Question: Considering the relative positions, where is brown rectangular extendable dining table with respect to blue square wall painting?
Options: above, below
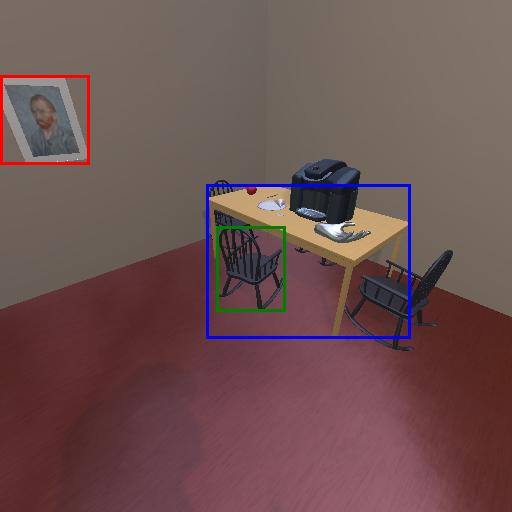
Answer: above